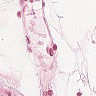
Metastatic tissue present: no